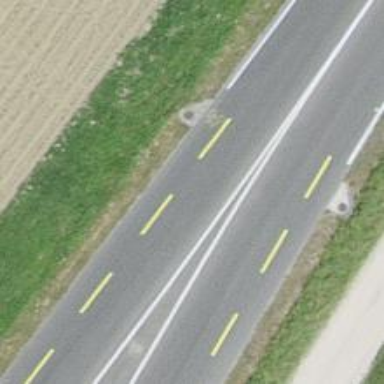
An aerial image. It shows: Secondary road with designated cycle lane.